Question: I'm dynamically creating a custom view which is an interactive flow chart using buttons, images, and lines. I create a child view for each of the elements and then add them to the master view group. ie:
'''
// lines
LineDrawView lineView = new LineDrawView(getActivity(),lineArray);
lineView.setClickable(false);
layout.addView(lineView);
'''
Then my buttons:
'''
Button button = new Button(getActivity());
button.setText(title);
layout.addView(button, new AbsoluteLayout.LayoutParams(width, height, x, y));
'''
All of my layout parameters are predefined and stored in a database which defines each flow chart. I'm getting the effect that I want with the exception of my lines. In some cases, I'm drawing just one line and I would like for the button to be on top of the line. Instead, my line is always in the forefront. ie:

My question is how do I force my line view to be in the background? Here is my line view code:
'''
public class LineDrawView extends View {
private int KMULTIPLIER = 2;
private ArrayList<String []> lineArray;
public LineDrawView(Context context, ArrayList<String []> lineArray) {
super(context);
this.lineArray = lineArray;
}
@Override
protected void onDraw(Canvas canvas) {
super.onDraw(canvas);
Paint paint = new Paint(Paint.ANTI_ALIAS_FLAG);;
paint.setColor(Color.BLACK);
paint.setStrokeWidth(3);
// determine the screen size & initialize CONSTANT
int screenSize = getResources().getConfiguration().screenLayout &
Configuration.SCREENLAYOUT_SIZE_MASK;
switch(screenSize) {
case Configuration.SCREENLAYOUT_SIZE_LARGE:
KMULTIPLIER = 4;
break;
case Configuration.SCREENLAYOUT_SIZE_NORMAL:
KMULTIPLIER = 3;
break;
case Configuration.SCREENLAYOUT_SIZE_SMALL:
KMULTIPLIER = 2;
break;
default:
}
// draw the lines
if (lineArray.size() > 0) {
for (int i=0;i < lineArray.size();i++) {
String[] array = lineArray.get(i);
int x = Integer.parseInt(array[0].trim())*KMULTIPLIER;
int y = Integer.parseInt(array[1].trim())*KMULTIPLIER;
int x2 = Integer.parseInt(array[2].trim())*KMULTIPLIER;
int y2 = Integer.parseInt(array[3].trim())*KMULTIPLIER;
canvas.drawLine(x, y, x2, y2, paint);
}
}
}
'''
}
Any suggestions would be greatly appreciated. Thanks in advanced.
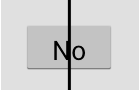
Answer: try this :
layout.addView(lineView, 0);